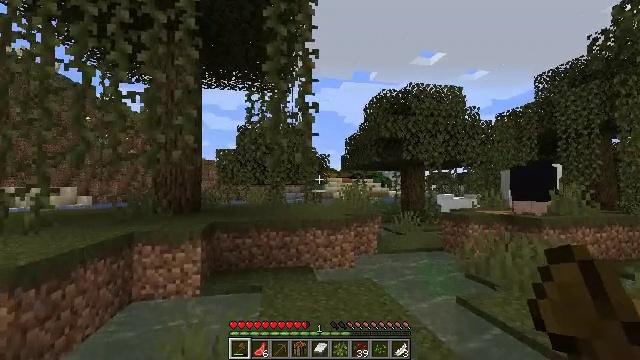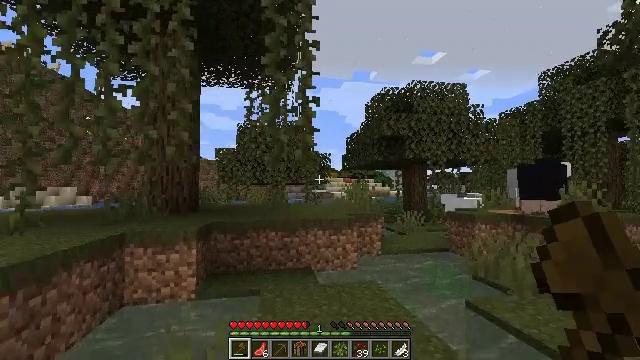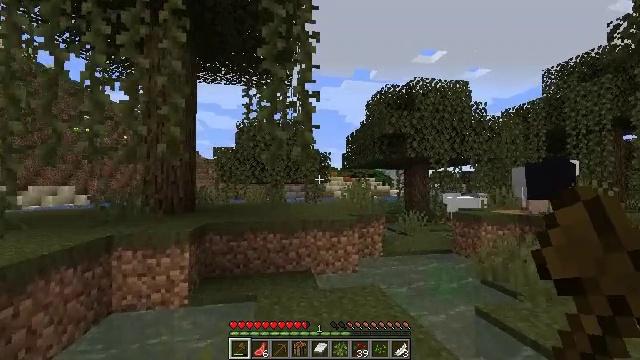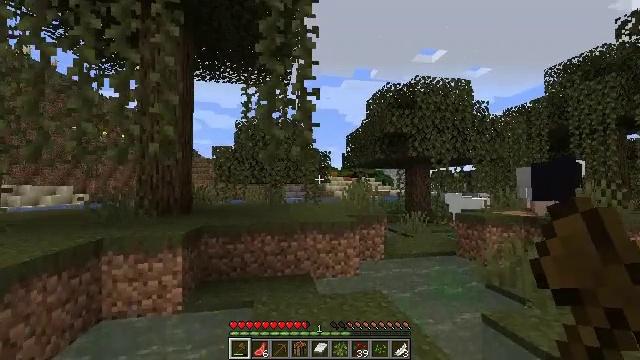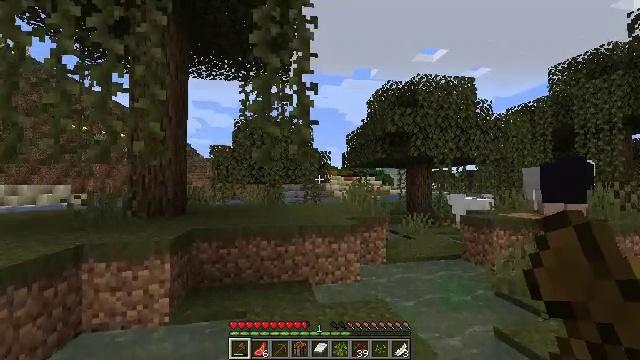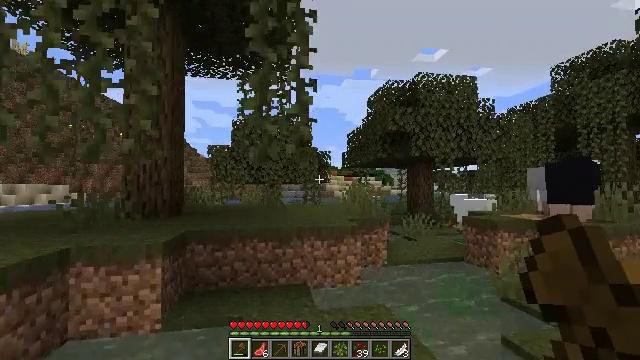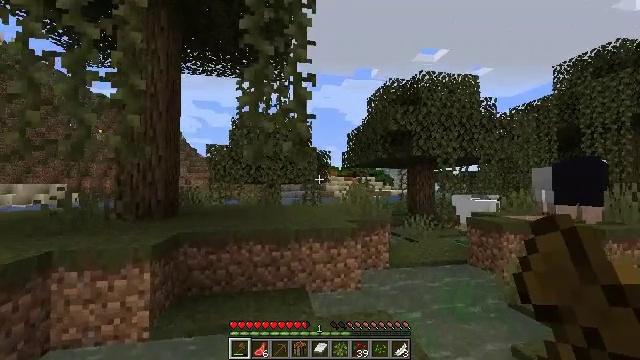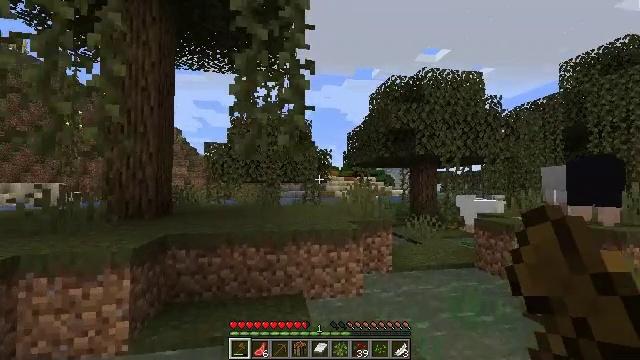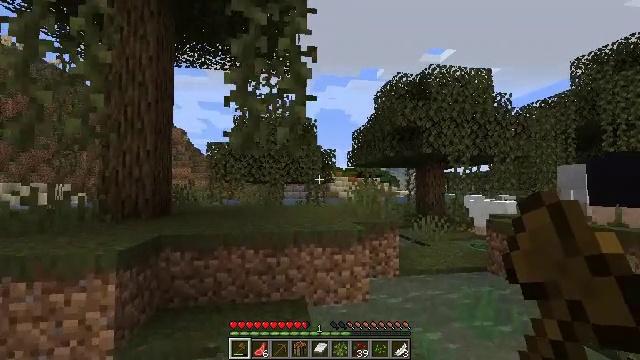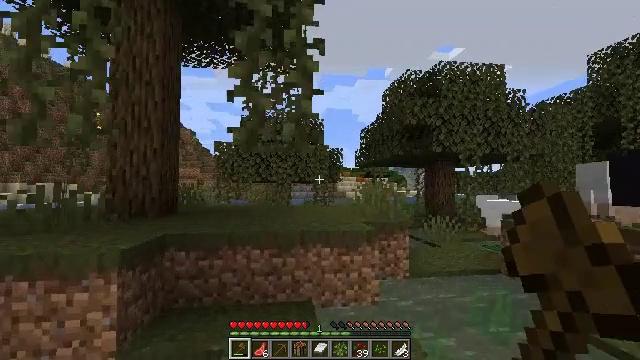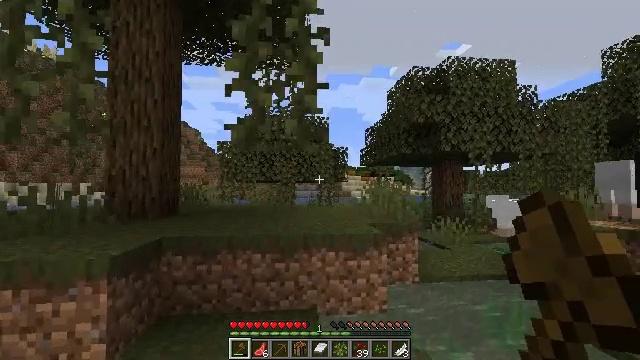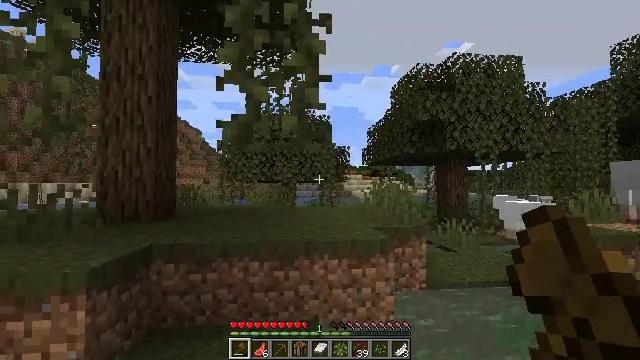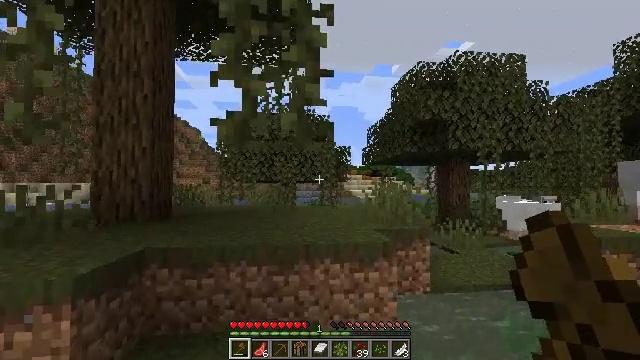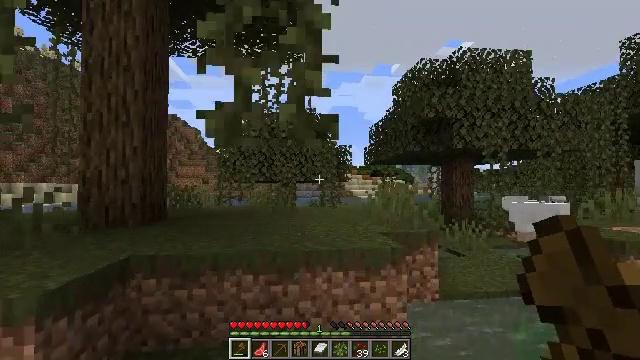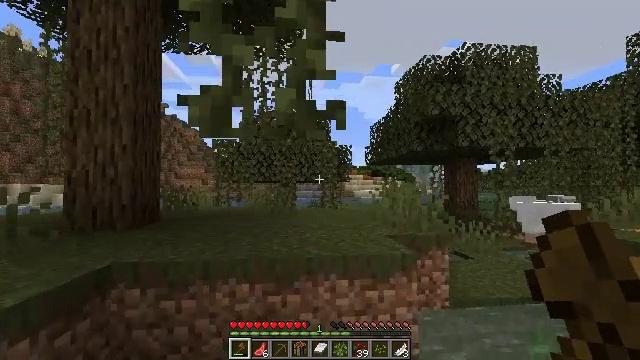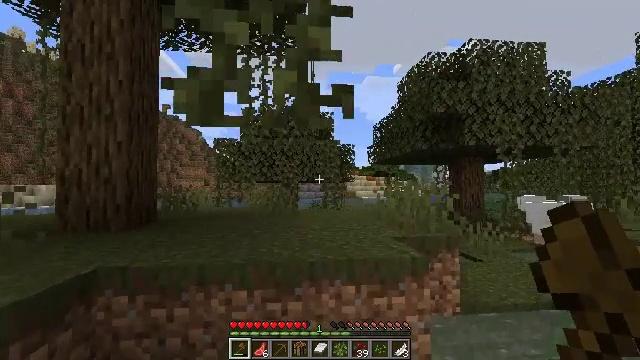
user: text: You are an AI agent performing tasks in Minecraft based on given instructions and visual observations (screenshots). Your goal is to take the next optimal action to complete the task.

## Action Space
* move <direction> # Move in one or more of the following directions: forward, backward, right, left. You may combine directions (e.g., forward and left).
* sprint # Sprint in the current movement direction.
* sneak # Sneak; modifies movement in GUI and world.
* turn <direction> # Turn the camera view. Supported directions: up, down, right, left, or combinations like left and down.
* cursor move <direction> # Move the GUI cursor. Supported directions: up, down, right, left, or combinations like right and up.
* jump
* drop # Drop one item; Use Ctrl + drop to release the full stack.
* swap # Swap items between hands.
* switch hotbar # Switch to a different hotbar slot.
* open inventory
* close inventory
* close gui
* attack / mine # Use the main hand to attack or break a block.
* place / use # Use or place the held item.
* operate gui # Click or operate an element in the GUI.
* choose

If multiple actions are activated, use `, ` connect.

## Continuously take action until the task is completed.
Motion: motion action
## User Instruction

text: Collect red sand from a desert biome.
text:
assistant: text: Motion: move forward
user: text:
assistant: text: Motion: move forward
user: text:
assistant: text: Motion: move forward
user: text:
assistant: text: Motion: move forward
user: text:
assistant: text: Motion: move forward
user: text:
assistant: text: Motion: move forward
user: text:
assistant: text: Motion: move forward
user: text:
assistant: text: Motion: move forward
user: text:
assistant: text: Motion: move forward, turn left
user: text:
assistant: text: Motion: move forward, turn left
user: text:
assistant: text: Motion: move forward
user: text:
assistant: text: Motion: move forward
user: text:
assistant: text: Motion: move forward
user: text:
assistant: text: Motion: move forward
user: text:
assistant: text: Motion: move forward
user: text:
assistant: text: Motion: move forward
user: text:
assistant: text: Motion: move forward
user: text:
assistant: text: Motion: move forward
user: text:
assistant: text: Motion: move forward
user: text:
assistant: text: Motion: move forward, turn left
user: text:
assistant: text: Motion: move forward, turn left and down
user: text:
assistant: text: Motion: move forward, turn left and down, jump
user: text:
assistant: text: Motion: move forward, jump
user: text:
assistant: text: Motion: move forward, jump
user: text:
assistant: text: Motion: move forward, jump
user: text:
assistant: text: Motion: move forward
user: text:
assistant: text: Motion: move forward
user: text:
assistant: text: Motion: move forward
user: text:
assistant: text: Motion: move forward
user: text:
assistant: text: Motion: move forward